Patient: sex F, age 61
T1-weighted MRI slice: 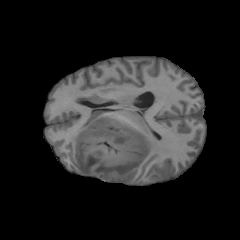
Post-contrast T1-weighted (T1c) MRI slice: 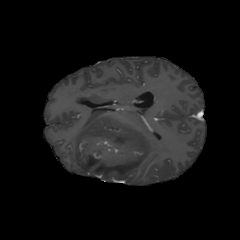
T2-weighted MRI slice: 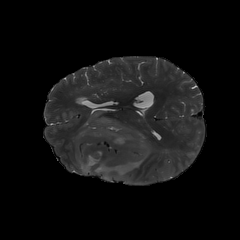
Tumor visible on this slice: yes
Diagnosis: Glioblastoma, IDH-wildtype
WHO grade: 4